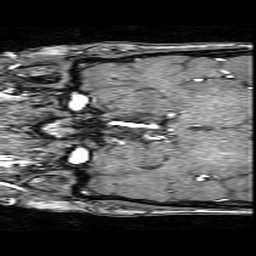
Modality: angio
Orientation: coronal
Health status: ill
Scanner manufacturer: philips
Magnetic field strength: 3 T
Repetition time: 0.01828 s
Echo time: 0.003389 s